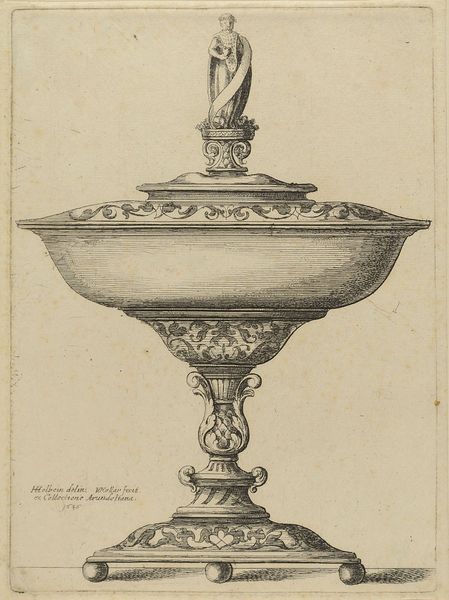
Titel: Deckelschale
Künstler: Hans Holbein der Jüngere
Standort: Hamburg
Institution: Museum für Kunst und Gewerbe Hamburg
Schlagwörter: akt, gott, wasser, sockel, figur, skulptur, papier, grafik, graphik, fotografie, photographie, druckgraphik, druckgrafik, radierung, kunst, kunstgewerbe, volute, anbeten, kunsthandwerk, arabeske, deckelschale, gerippt, reproduktionen, industriedesign, druckerzeugnisse, behälter, körper, ornamentstich, vorlageblätter